Field crop: maize
Growth stage: 2
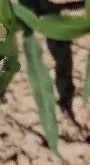
Species: maize